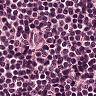
Metastatic tissue present: no